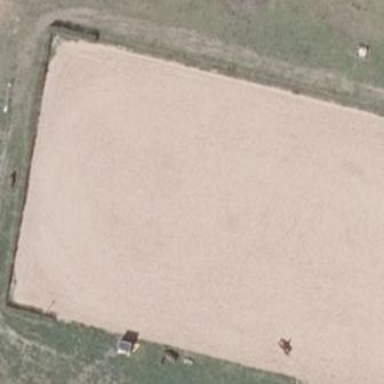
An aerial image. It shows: Equestrian pitch for leisure land activities.